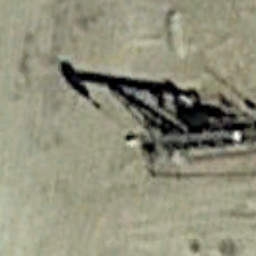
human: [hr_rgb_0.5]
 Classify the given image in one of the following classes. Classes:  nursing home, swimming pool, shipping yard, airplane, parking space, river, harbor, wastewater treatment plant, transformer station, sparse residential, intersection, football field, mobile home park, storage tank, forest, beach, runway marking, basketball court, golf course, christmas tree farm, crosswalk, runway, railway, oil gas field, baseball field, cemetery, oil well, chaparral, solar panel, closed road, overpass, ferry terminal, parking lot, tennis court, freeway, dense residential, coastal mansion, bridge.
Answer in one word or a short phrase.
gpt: oil well